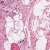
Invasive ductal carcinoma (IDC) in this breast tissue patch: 0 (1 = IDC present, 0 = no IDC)